На столе стоит ёмкость, заполненная водой. Дно ёмкости соединено с $\textit{чёрным ящиком}$, находящимся рядом со столом. Если в ёмкость немного долить воды, то уровень в ней понизится до прежнего, а если немного воды забрать из ёмкости - повысится. Что могло содержаться в чёрном ящике?
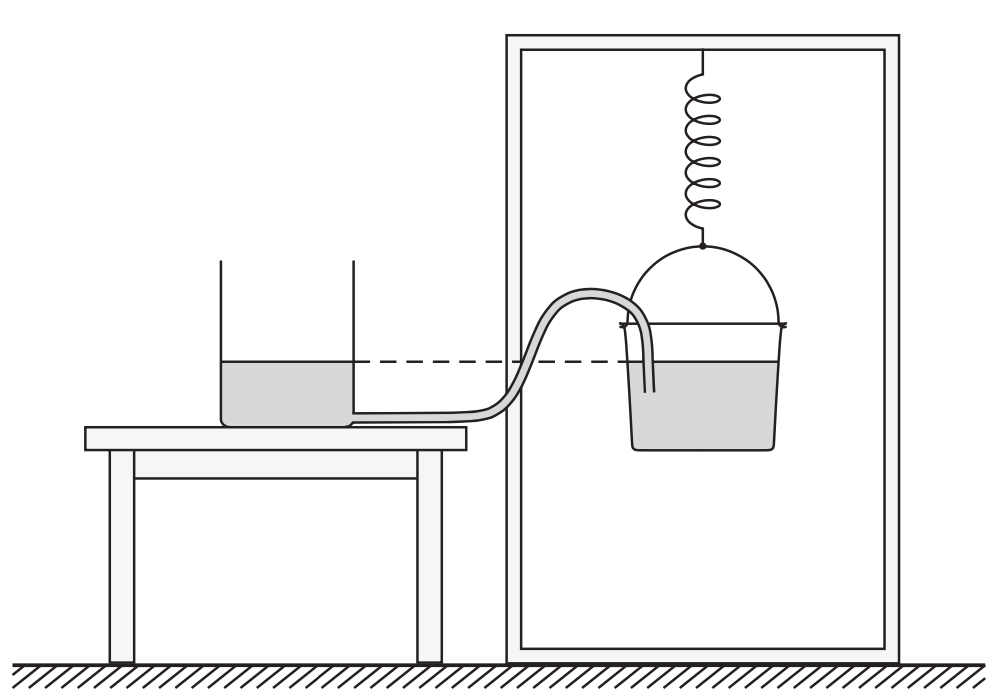
Темы:
T, Механика, Сообщающиеся сосуды, Гидростатика, Черный ящик, 200 задач